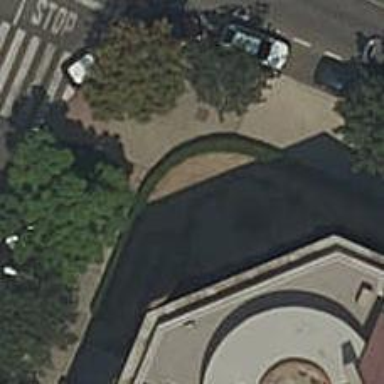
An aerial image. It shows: Sidewalk.